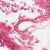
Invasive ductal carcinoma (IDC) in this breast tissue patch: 0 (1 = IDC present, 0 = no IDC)